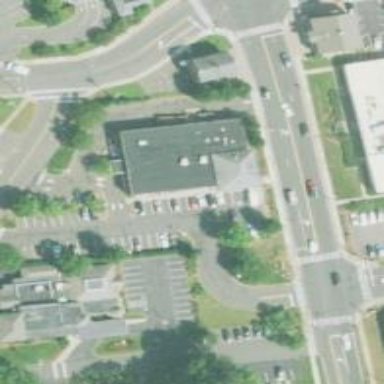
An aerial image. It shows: Pharmacy providing healthcare services.